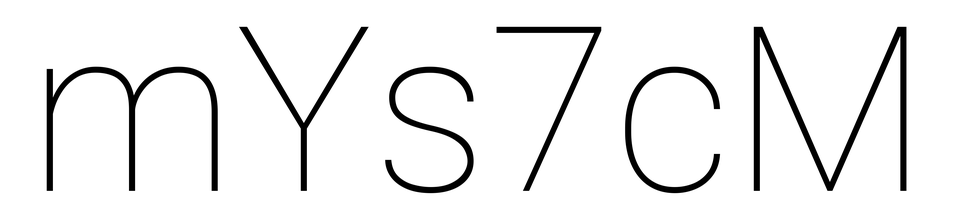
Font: Roboto_Thin